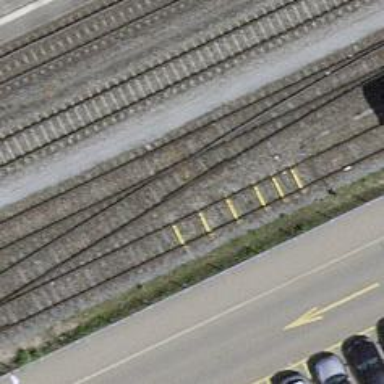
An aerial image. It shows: Single-track electrified railway siding with contact line for service.